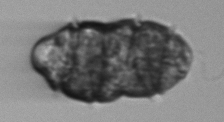
Label: Margalefidinium